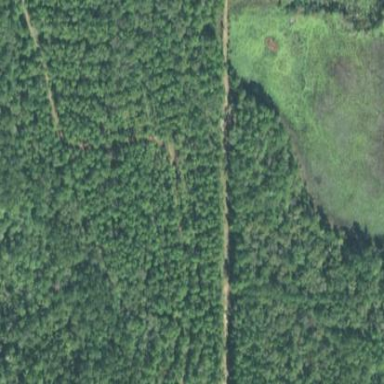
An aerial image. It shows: Mixed leaf woodland.